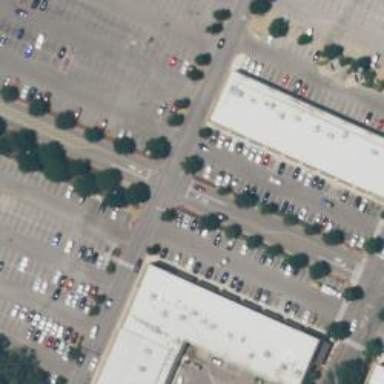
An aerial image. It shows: Strip mall building.